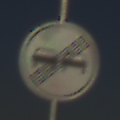
Verkehrszeichen: EndeUeberholverbot
Umgebung: Outdoor, Nature
Tageszeit: MorningAfternoon
Wetter: Clear
Licht: Natural
Jahreszeit: NotSpecified
Kontrast: HighContrast